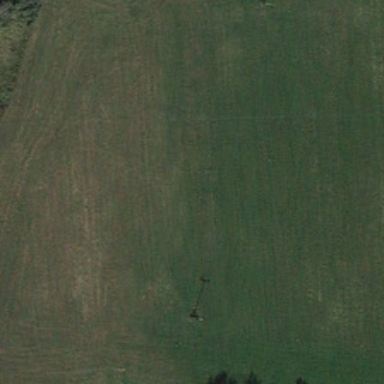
Several green trees are near a piece of green meadow .